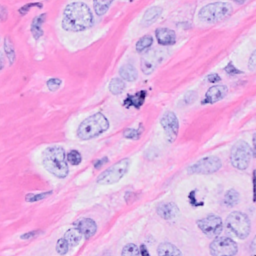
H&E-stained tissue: Breast